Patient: sex M, age 47
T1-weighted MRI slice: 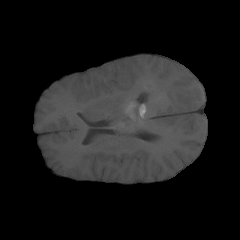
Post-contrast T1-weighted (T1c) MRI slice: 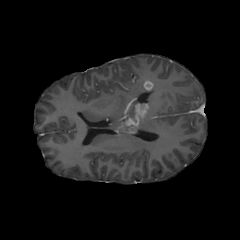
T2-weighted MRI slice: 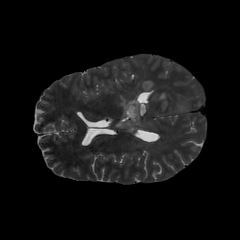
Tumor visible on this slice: yes
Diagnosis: Glioblastoma, IDH-wildtype
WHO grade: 4